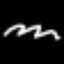
Label: squiggle